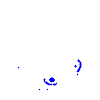
Particle: pion